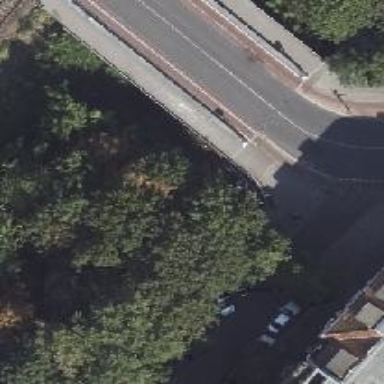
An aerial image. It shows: Cycleway track on bridge with kerb separating the lanes.